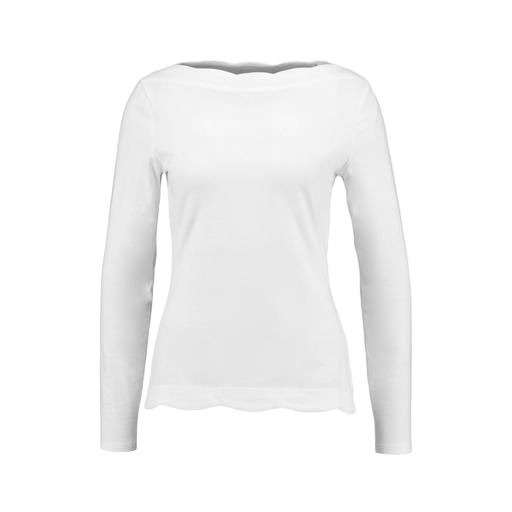
white petite boat-neck t-shirt only macy, white bateau neck, white bateau neck top, white background